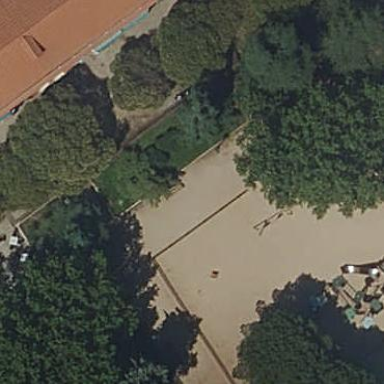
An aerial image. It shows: Playground area for leisure land.